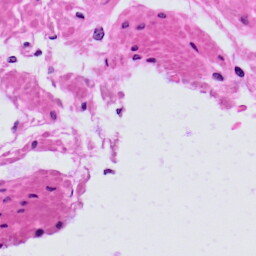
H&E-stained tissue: Prostate